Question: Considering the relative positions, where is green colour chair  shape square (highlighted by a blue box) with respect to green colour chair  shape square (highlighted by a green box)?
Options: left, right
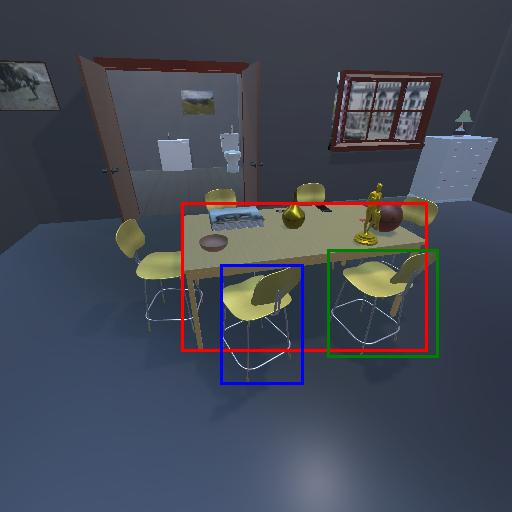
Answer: left